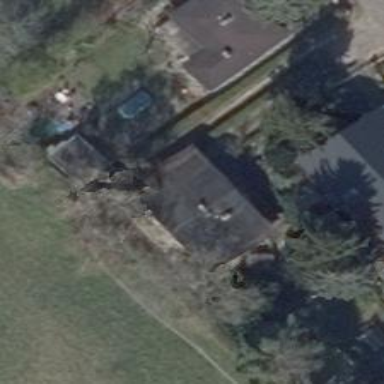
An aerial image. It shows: Detached building with gabled roof.